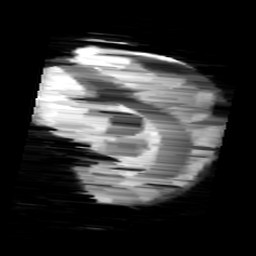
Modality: minIP
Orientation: sagittal
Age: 12
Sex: male
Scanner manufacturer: siemens
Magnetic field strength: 3 T
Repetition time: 0.027 s
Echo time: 0.02 s